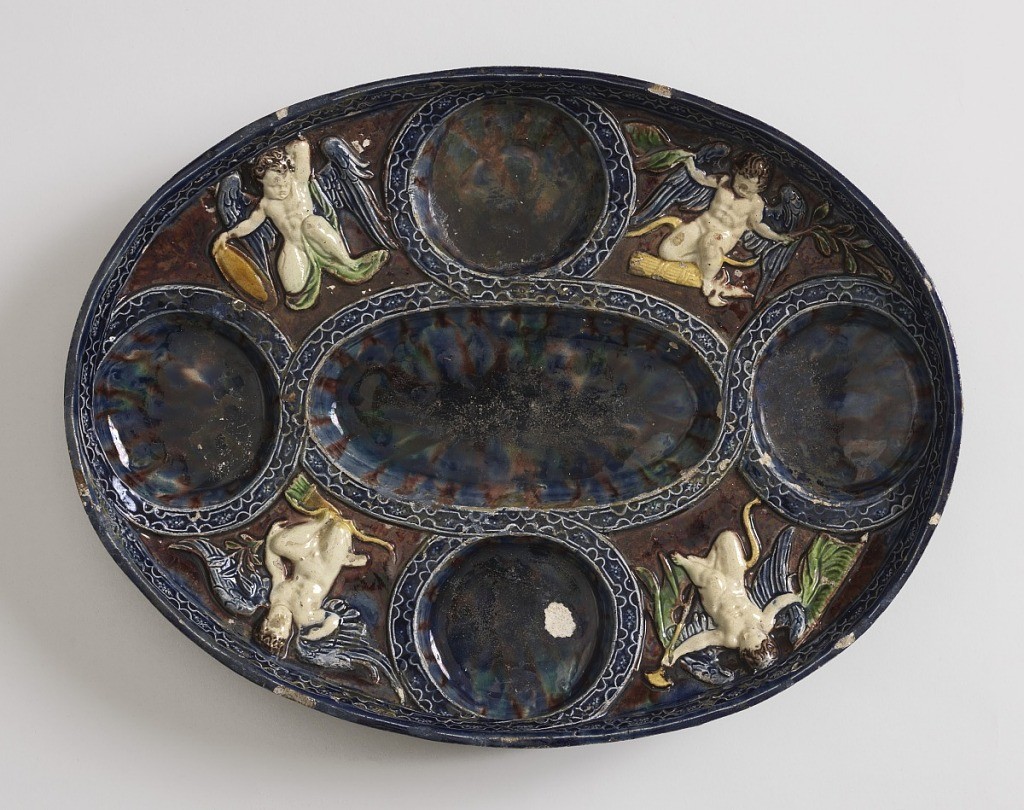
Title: Dish
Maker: Bernard Palissy, French, 1510 – 1590
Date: late 17th century
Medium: Lead-glazed earthenware
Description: Oval dish with curving sides, on oval molded foot. In center, oval depressions with four circular depressions tangent at mid-point of sides and ends. Edge of dish and depressions are outlined by raised patterned bands of dark blue. Spandrels between four circular depressions are glazed in red-brown, with relief figures of winged putti bearing military attributes. Mottled glazes in depressions and on reverse.